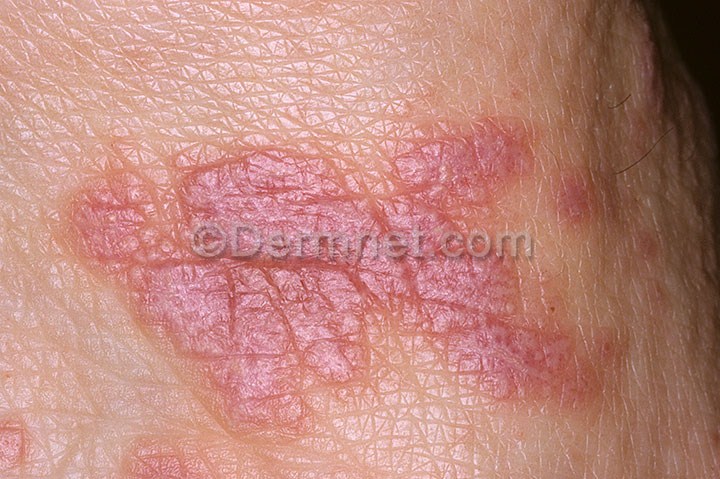
Disease: Psoriasis pictures Lichen Planus and related diseases